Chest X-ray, AP view. Patient: 29 years old, sex F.
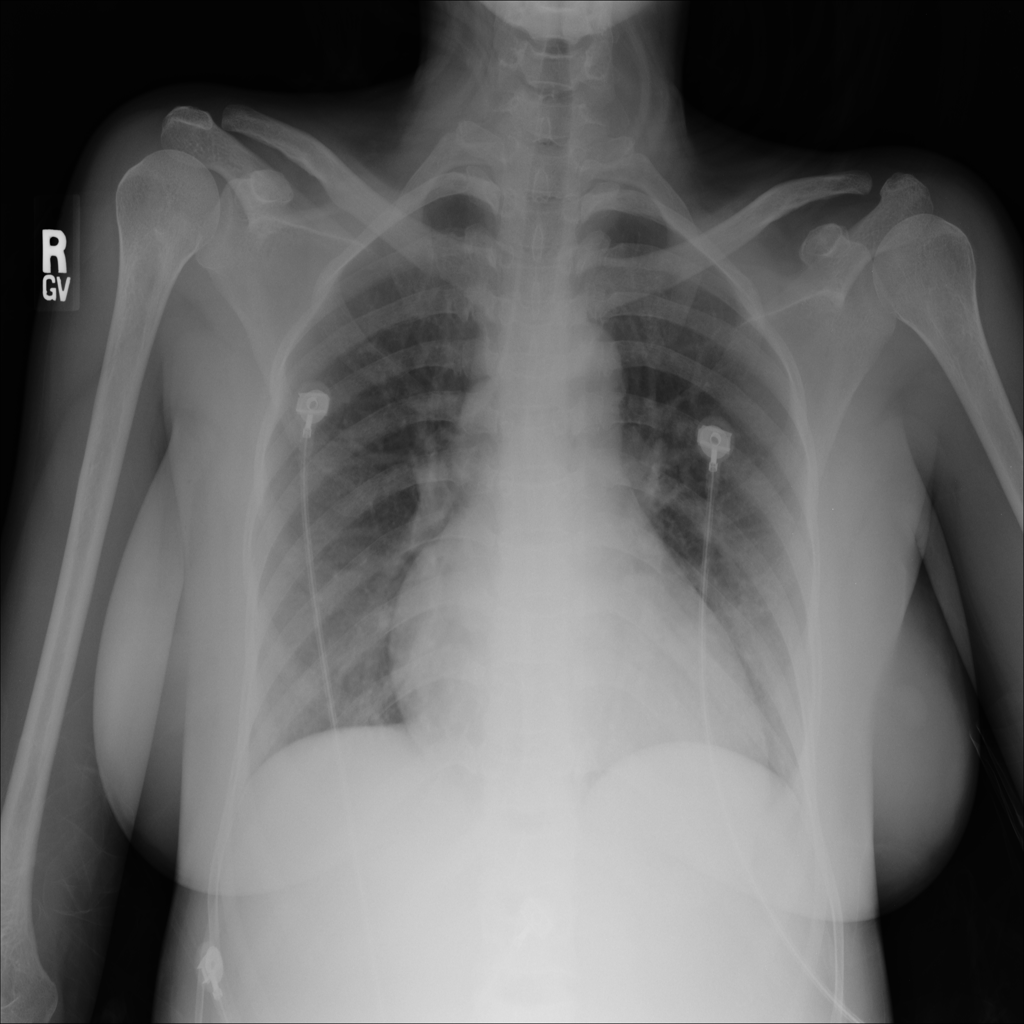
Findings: Infiltration